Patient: sex F, age 67
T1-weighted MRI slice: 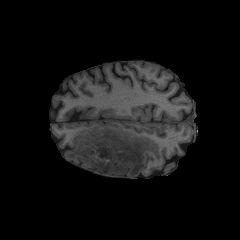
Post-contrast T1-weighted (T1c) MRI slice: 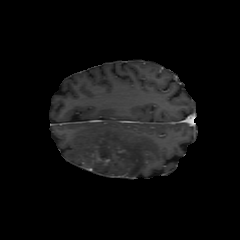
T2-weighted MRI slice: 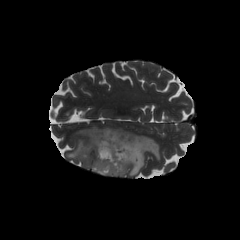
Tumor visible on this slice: yes
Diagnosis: Astrocytoma, IDH-mutant
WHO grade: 4